Field crop: maize
Growth stage: 2
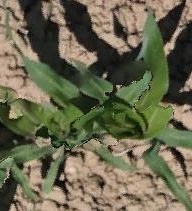
Species: maize